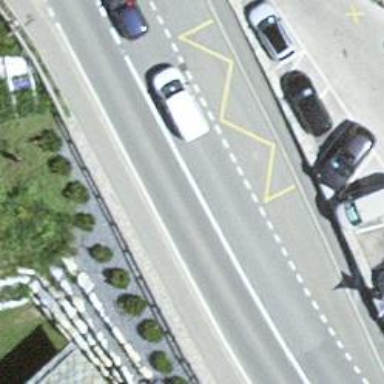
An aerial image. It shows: Public transport stop position.